Field crop: maize
Growth stage: 2
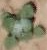
Species: chenopodium